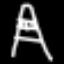
Label: The Eiffel Tower